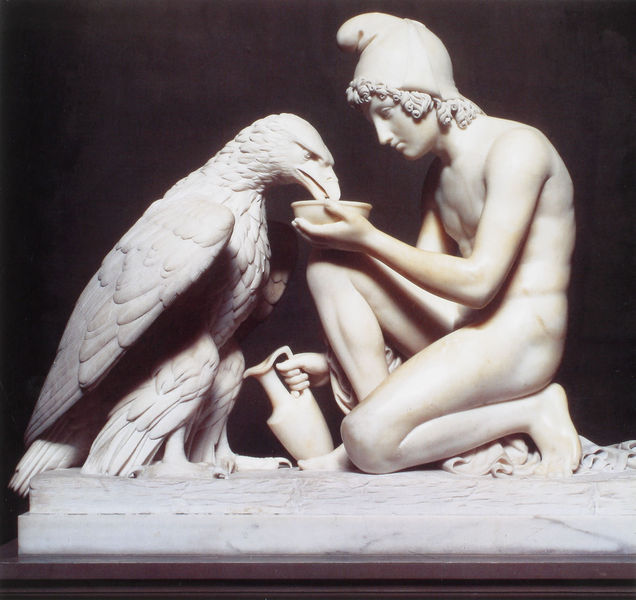
Titel: Ganymed tränkt den Adler Jupiter
Künstler: Bertel Thorvaldsen
Institution: Kopenhagen, Thorvaldsen Museum
Schlagwörter: adler, akt, flügel, mann, nackt, schatten, vogel, weiß, licht, marmor, jung, kappe, mütze, trinken, federn, schale, sockel, stein, gewand, klassizismus, locken, kanne, krug, skulptur, schnabel, plinthe, podest, junge, foto, antike, füttern, knien, krallen, mythologie, karaffe, jüngling, fressen, griechisch, kniend, krieger, geier, mamor, trunk, phrygische mütze, jünglich